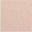
Piece: xx